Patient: sex F, age 62
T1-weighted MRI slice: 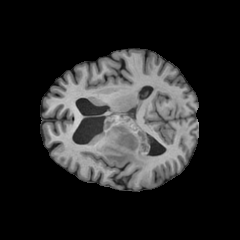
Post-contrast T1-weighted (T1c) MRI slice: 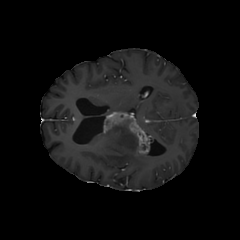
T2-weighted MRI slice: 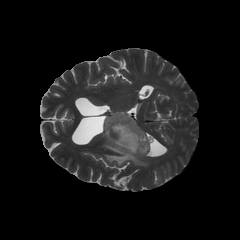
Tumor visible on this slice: yes
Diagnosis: Glioblastoma, IDH-wildtype
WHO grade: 4